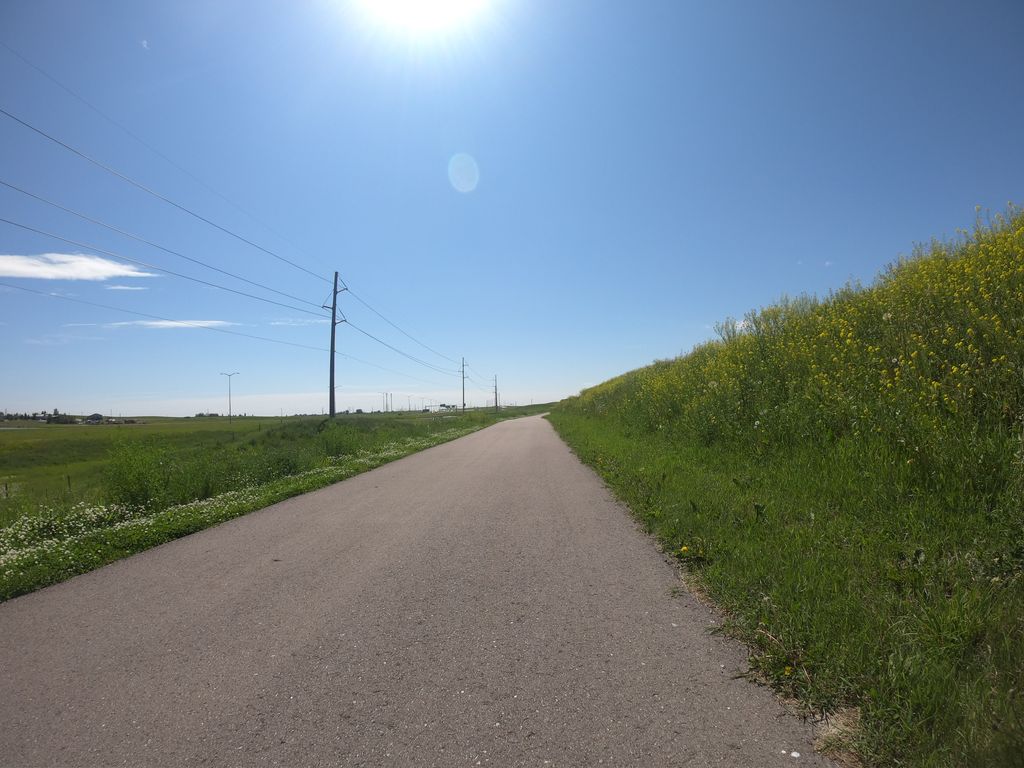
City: calgary